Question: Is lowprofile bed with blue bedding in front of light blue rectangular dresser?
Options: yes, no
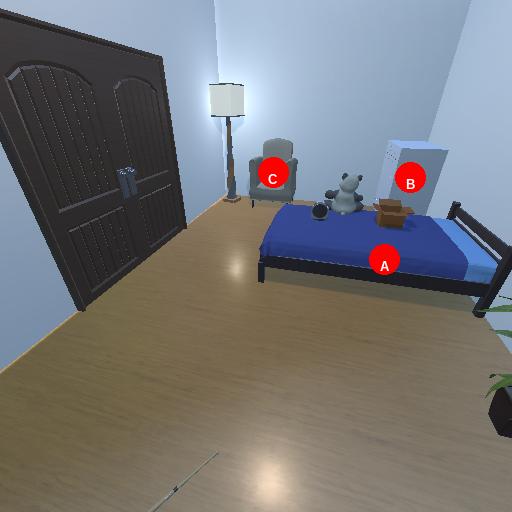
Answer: yes